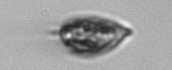
Label: Prorocentrum_triestinum